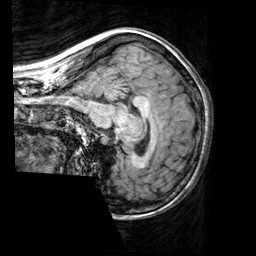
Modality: T1w
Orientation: sagittal
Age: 39
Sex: female
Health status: healthy
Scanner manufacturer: siemens
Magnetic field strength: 3 T
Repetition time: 2.3 s
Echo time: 0.00303 s